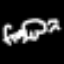
Label: frog